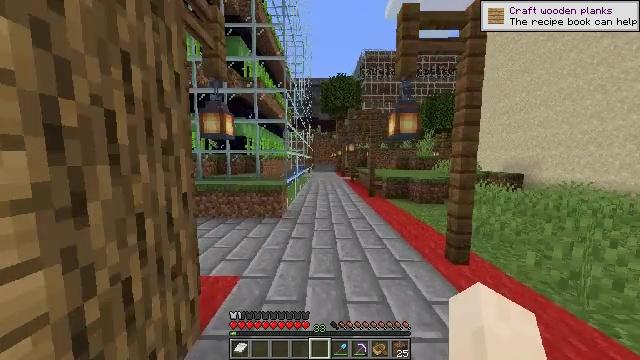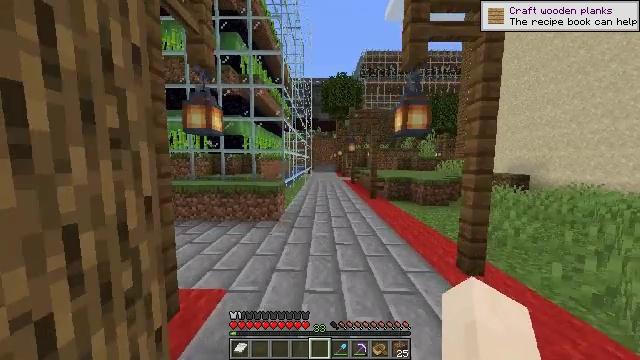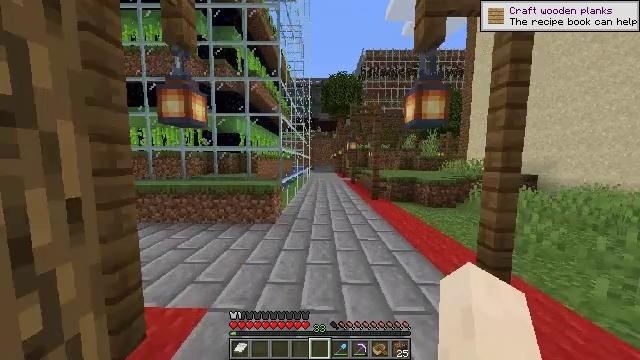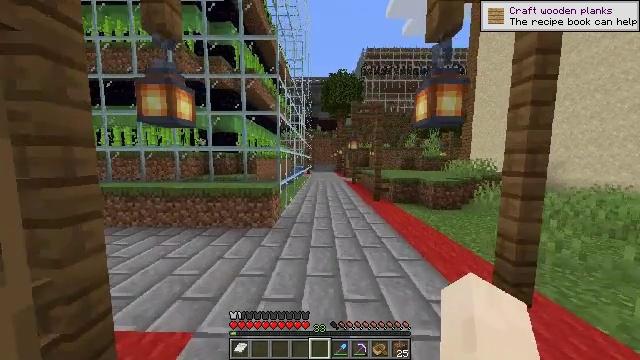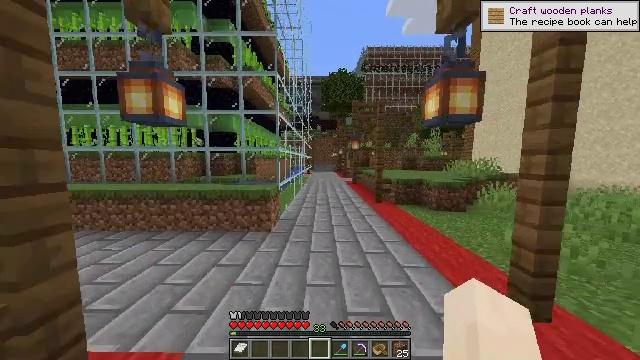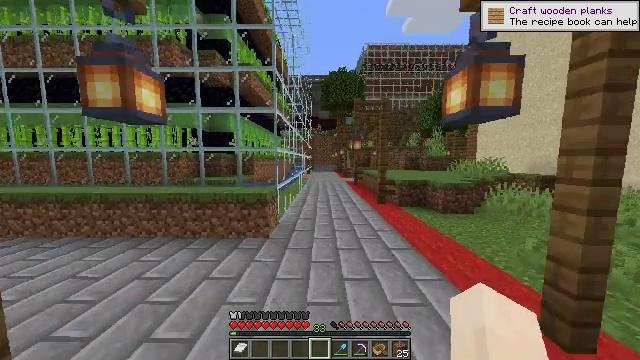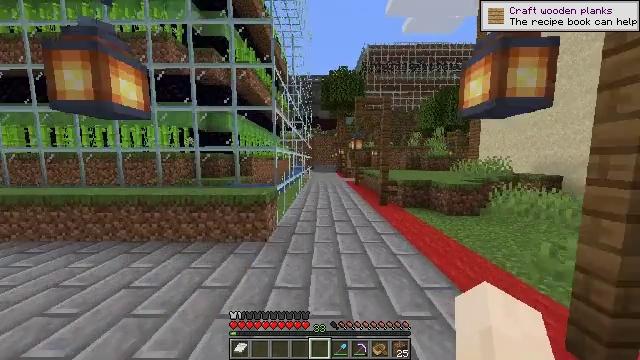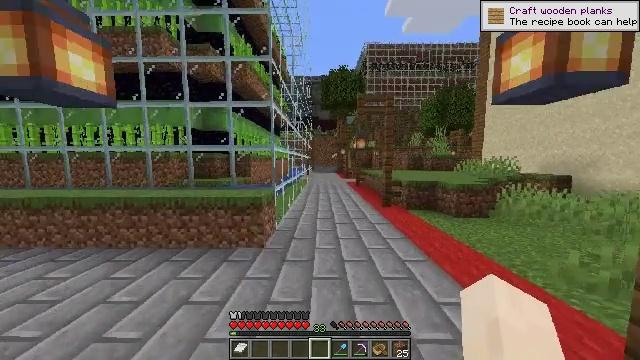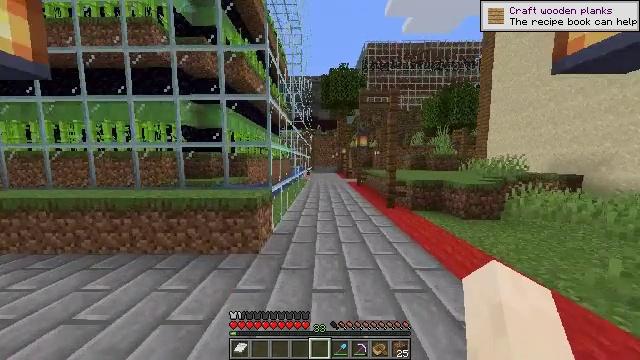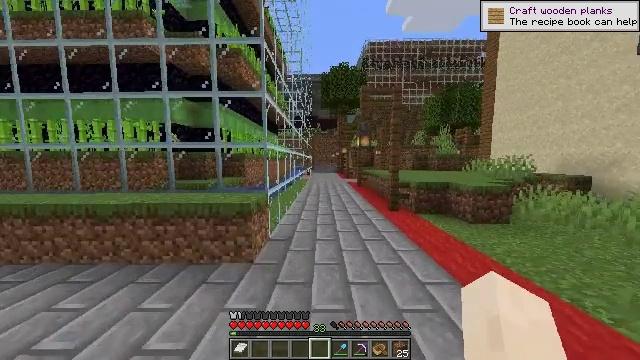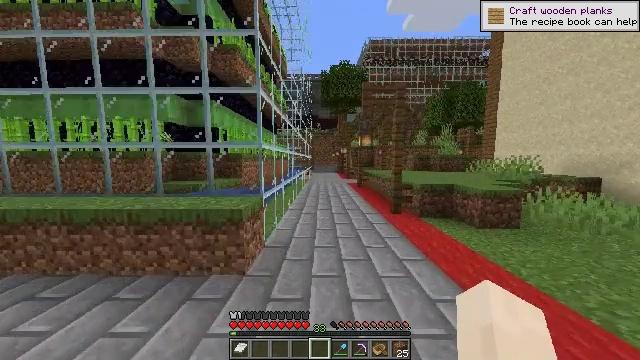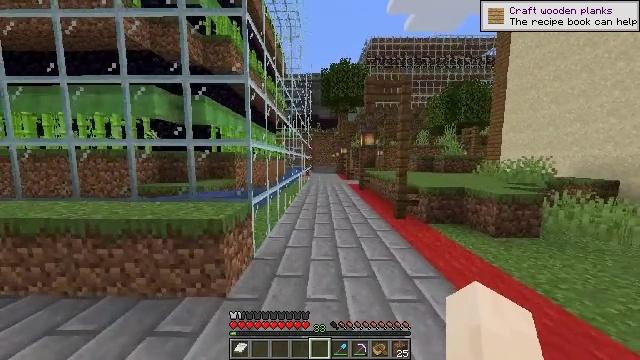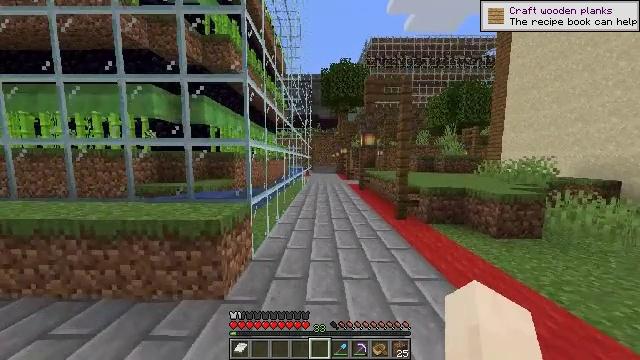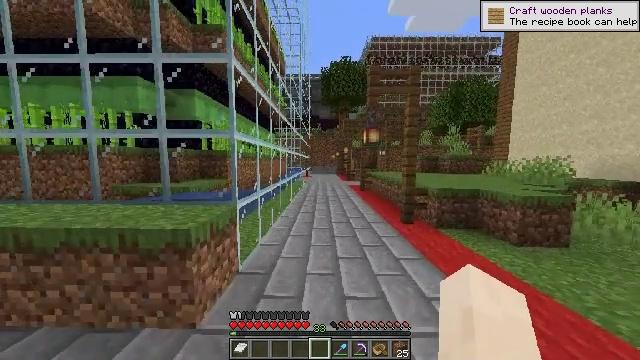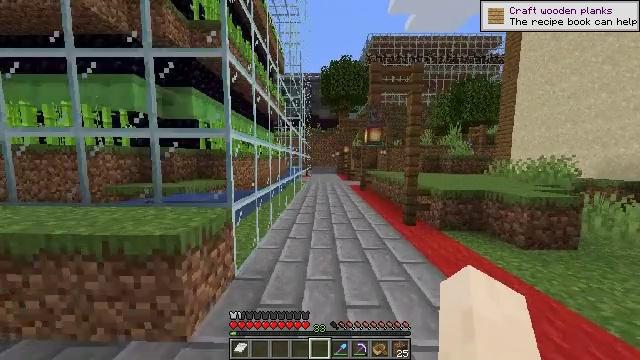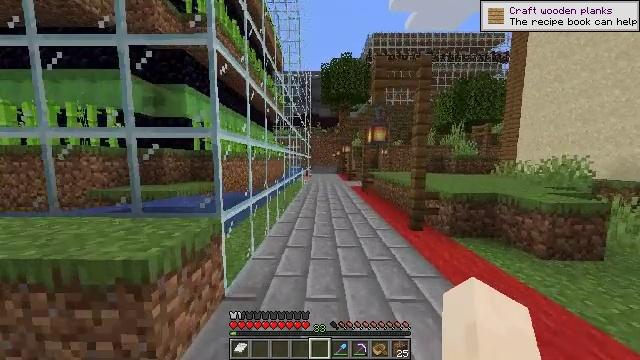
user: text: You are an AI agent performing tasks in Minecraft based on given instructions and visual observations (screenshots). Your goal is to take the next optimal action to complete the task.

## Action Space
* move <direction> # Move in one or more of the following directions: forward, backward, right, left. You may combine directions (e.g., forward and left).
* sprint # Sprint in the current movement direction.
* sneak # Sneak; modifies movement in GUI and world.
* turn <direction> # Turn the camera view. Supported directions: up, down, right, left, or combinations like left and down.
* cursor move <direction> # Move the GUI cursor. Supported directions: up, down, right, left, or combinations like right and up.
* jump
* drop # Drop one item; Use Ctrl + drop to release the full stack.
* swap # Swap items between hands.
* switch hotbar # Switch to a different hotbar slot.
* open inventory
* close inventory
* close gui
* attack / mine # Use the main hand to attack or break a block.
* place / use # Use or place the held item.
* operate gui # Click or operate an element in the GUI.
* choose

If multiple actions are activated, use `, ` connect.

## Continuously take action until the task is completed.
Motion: motion action
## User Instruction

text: Break the ladder to collect it.
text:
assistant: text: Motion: move forward
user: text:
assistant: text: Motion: move forward
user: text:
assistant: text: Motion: move forward
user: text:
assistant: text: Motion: move forward
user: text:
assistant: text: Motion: move forward
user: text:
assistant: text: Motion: move forward
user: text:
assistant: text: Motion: move forward
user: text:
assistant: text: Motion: move forward
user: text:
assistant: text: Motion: move forward
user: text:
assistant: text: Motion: move forward
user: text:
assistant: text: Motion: move forward
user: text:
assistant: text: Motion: move forward
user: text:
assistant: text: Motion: move forward
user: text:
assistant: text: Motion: move forward
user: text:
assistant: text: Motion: move forward
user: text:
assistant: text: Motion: move forward
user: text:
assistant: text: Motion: move forward
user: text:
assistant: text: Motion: move forward
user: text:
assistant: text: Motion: move forward
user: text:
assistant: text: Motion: move forward
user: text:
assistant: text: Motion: move forward
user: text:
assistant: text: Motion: move forward
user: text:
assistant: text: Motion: move forward
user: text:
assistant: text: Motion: move forward
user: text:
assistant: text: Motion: move forward
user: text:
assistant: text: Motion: move forward
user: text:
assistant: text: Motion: move forward
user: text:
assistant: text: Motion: move forward
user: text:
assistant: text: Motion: move forward
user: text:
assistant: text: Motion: move forward